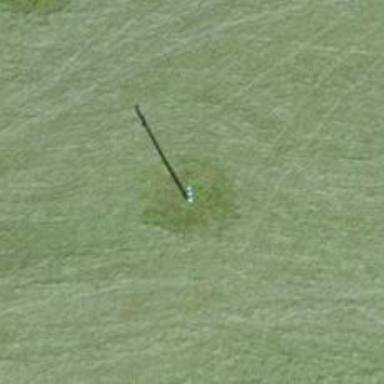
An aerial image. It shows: Minor power line.